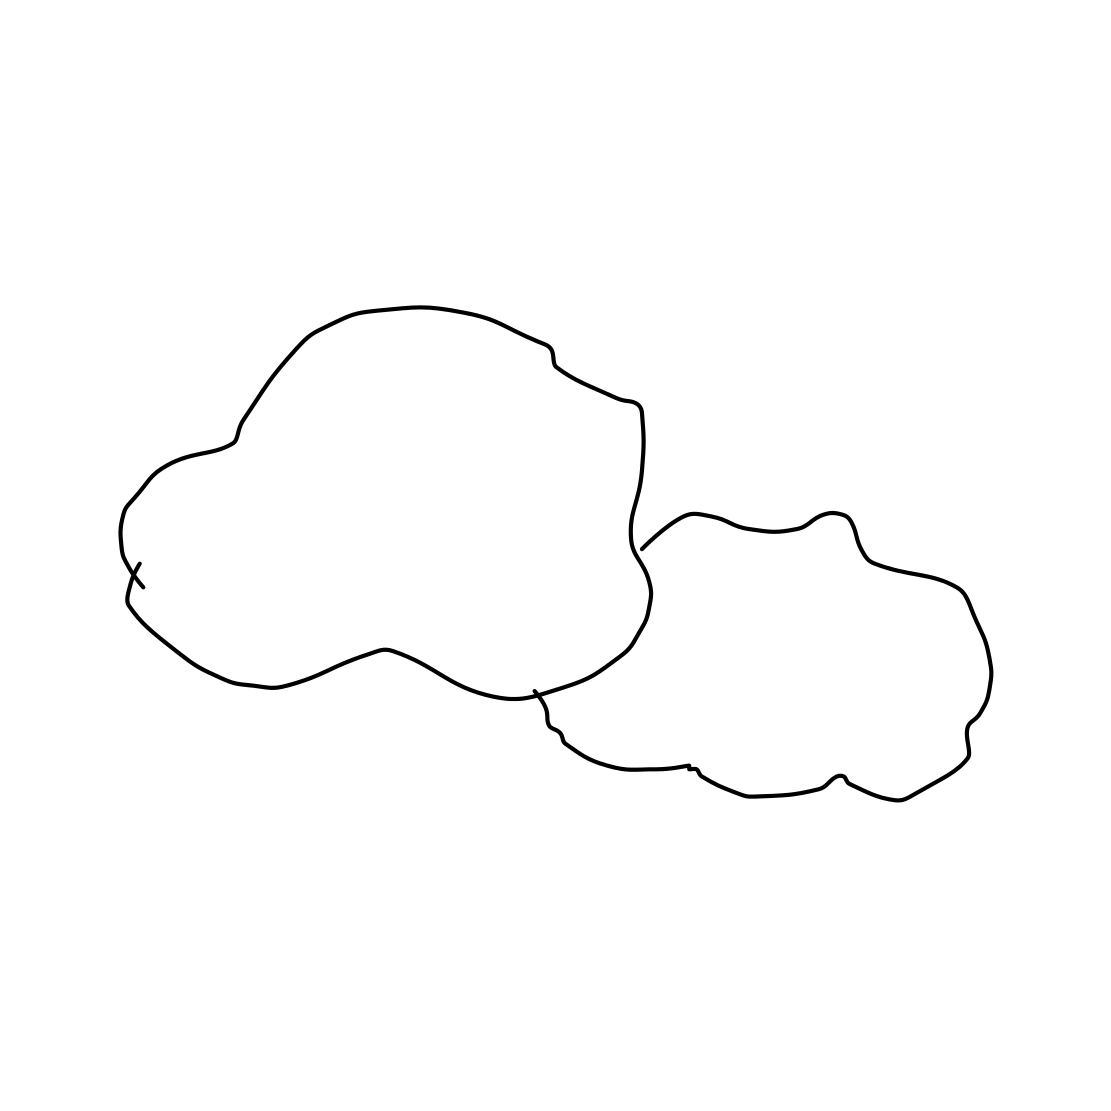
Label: cloud